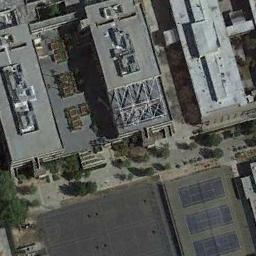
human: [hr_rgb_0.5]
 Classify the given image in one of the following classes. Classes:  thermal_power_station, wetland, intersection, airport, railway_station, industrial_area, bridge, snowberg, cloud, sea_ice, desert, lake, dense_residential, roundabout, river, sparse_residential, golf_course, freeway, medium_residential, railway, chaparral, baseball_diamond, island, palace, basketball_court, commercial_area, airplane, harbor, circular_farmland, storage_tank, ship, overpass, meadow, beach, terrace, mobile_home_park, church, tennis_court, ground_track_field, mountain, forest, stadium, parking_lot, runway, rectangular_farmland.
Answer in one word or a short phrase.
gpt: tennis_court